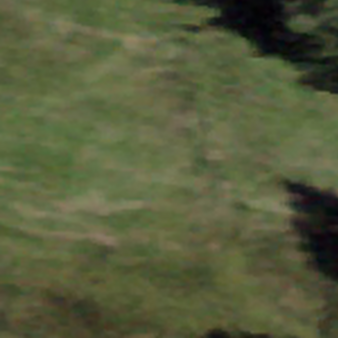
Label: other